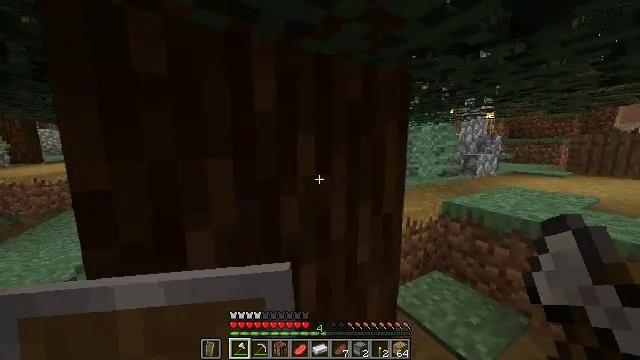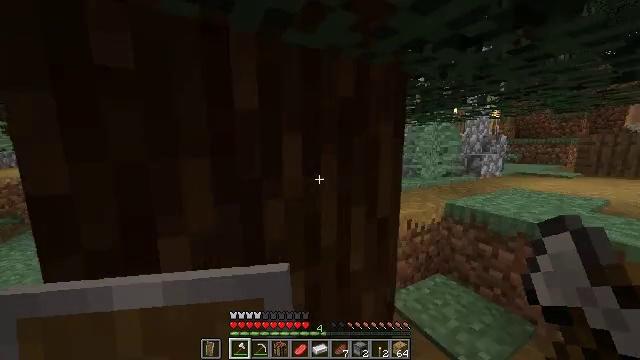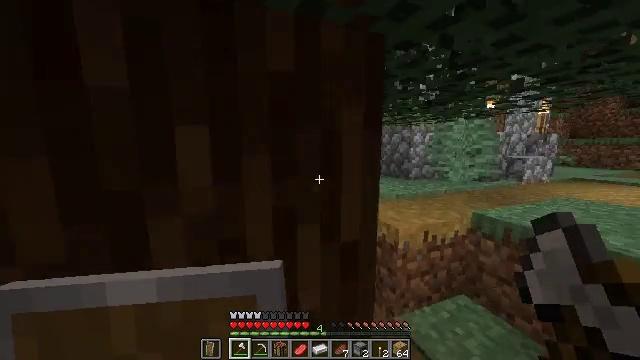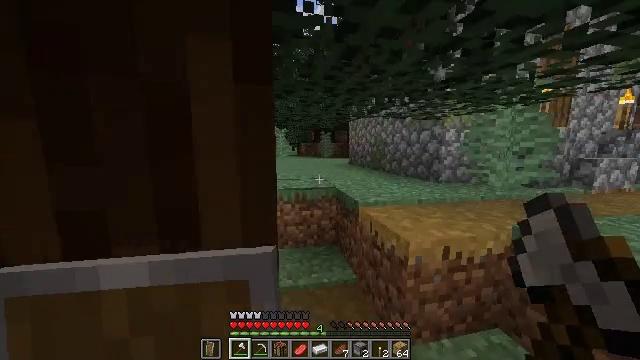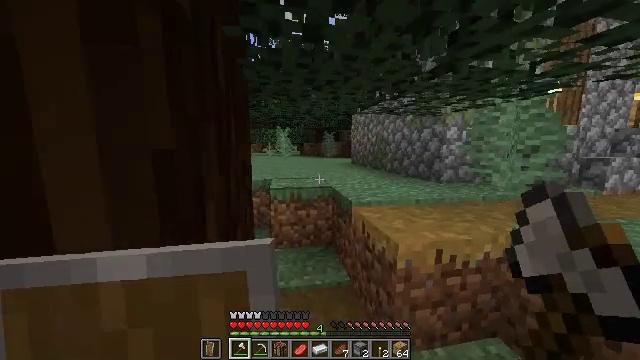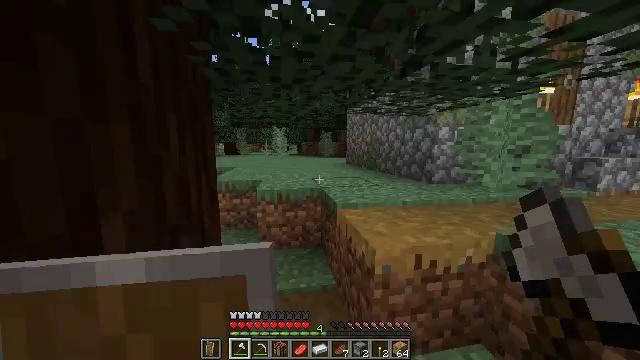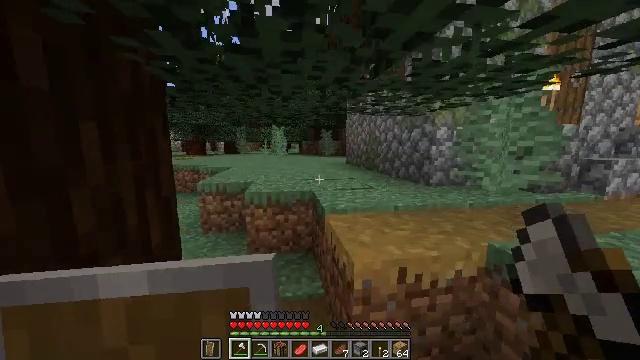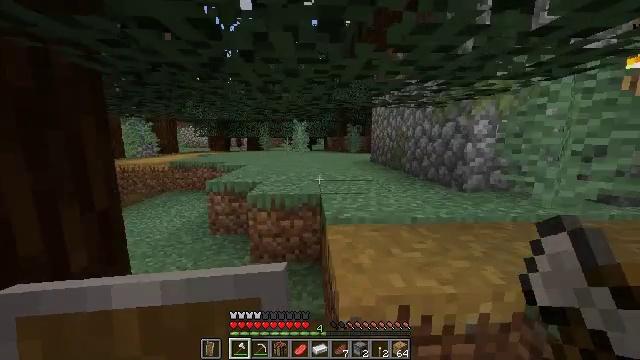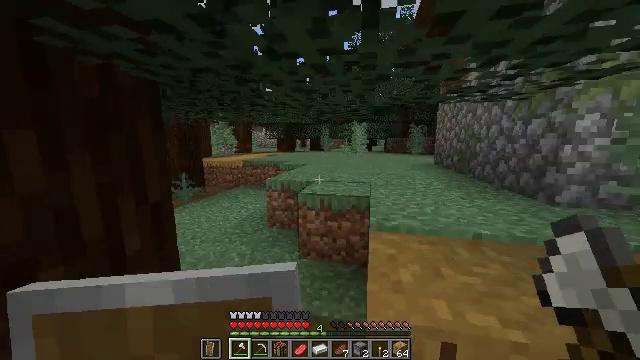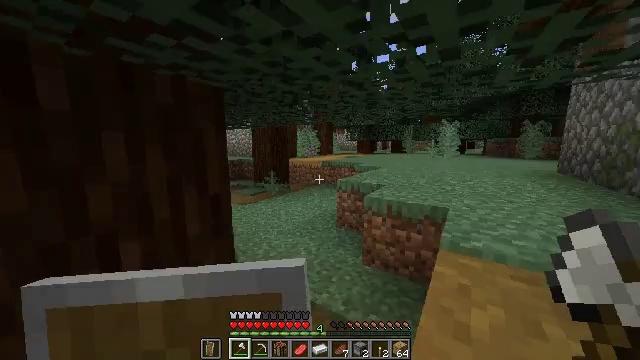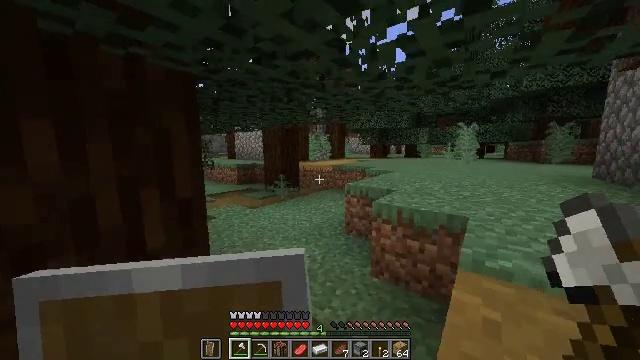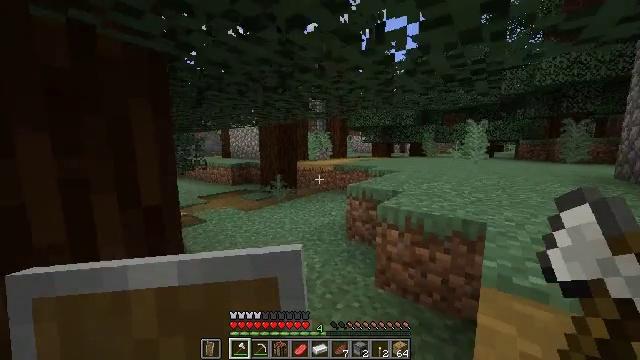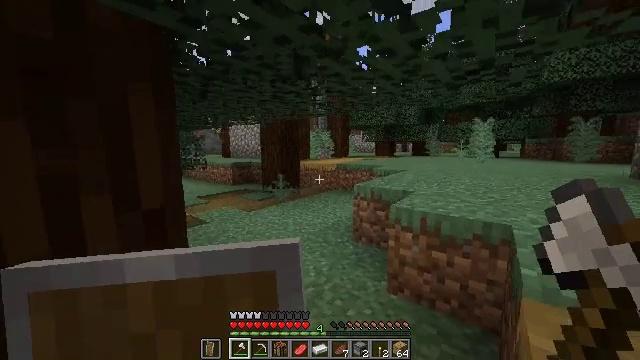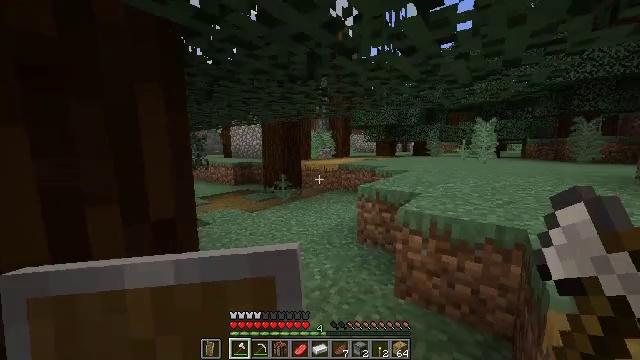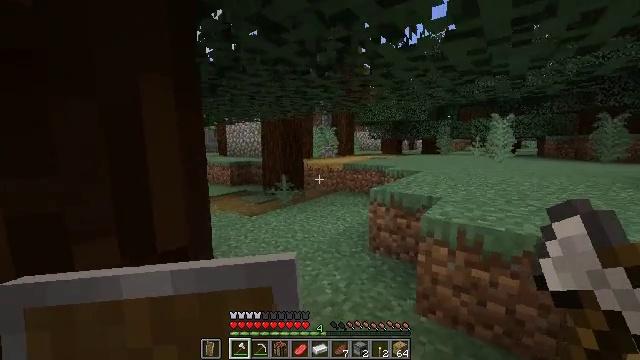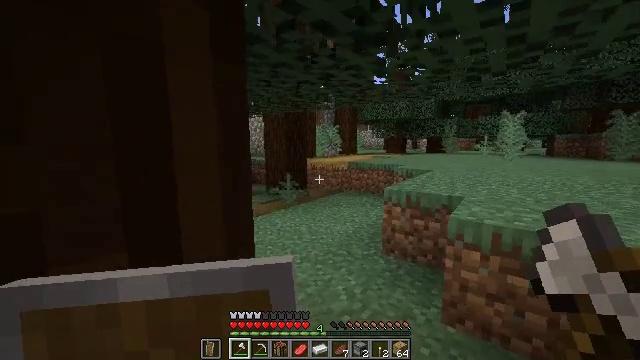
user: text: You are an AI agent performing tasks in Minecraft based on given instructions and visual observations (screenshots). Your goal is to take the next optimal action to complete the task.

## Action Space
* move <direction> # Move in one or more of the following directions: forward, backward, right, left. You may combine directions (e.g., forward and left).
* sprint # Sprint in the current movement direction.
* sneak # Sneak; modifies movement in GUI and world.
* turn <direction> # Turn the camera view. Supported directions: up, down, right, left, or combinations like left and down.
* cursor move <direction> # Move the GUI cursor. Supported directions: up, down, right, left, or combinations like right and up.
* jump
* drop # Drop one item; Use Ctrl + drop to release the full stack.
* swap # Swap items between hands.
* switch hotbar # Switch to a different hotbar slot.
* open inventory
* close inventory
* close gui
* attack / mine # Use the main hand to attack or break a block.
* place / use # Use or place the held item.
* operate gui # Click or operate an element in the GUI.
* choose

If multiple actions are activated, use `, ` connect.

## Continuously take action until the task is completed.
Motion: motion action
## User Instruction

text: Break the purple bed to move it.
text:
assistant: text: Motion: move forward and move right, sprint
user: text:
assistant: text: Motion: move forward and move right, sprint, turn left
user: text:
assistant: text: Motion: move forward and move right, sprint, turn left
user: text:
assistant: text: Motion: move forward and move right, sprint, turn left
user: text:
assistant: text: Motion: move forward and move right, sprint
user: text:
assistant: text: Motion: move forward and move right, sprint
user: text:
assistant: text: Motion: move forward and move right, sprint, turn left
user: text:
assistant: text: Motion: move forward and move right, sprint, turn left
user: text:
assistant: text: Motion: move forward, sprint, turn left
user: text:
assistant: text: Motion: move forward, sprint, turn left
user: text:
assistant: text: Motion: move forward, sprint
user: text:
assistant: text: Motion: move forward and move left, sprint
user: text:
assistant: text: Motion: move forward and move left, sprint
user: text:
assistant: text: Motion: move forward and move left, sprint
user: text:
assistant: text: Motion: move forward and move left, sprint
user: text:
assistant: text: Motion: move forward, sprint
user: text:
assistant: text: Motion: move forward, sprint
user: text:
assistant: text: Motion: move forward, sprint
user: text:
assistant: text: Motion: move forward, sprint
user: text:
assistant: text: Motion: move forward, sprint
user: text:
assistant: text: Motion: move forward, sprint
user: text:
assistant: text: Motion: move forward, sprint, turn left
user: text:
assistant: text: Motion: move forward and move left, sprint, turn left
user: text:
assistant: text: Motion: move forward and move left, sprint, turn left
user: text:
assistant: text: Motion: move forward and move left, sprint
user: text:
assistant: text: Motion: move forward and move left, sprint
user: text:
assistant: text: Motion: move forward, sprint
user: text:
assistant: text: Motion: move forward, sprint
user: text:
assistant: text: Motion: move forward, sprint
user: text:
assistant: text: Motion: move forward, sprint, turn right